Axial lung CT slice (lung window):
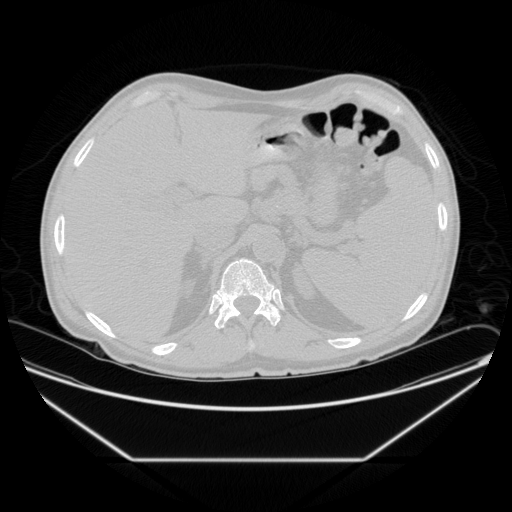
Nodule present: no